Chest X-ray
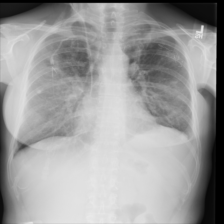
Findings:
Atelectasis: negative
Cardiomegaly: negative
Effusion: negative
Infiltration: negative
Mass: negative
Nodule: negative
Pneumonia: negative
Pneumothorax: negative
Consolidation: negative
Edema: negative
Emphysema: negative
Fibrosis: negative
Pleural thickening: negative
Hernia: negative